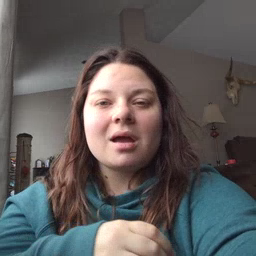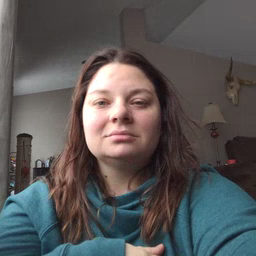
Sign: can